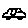
Label: car